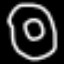
Label: donut